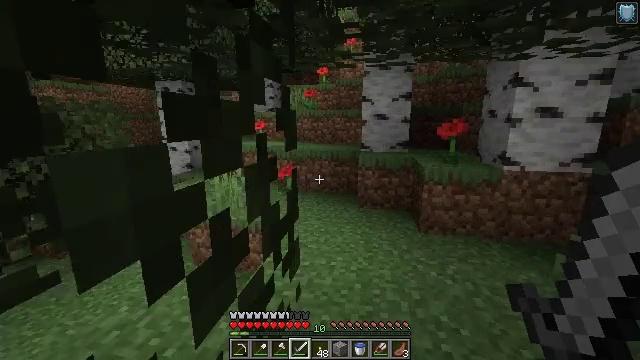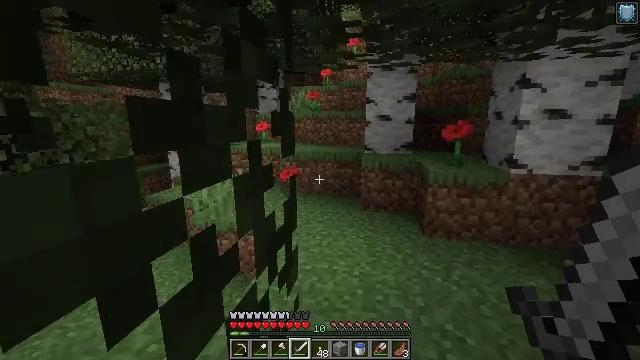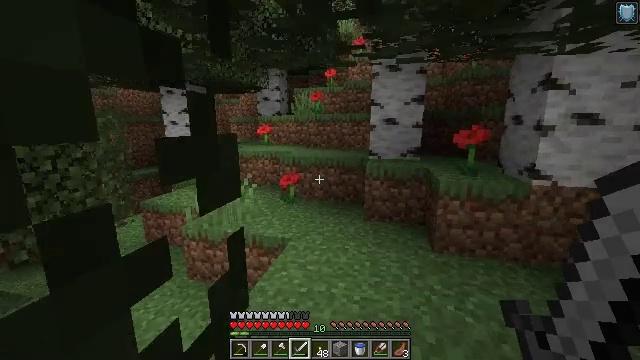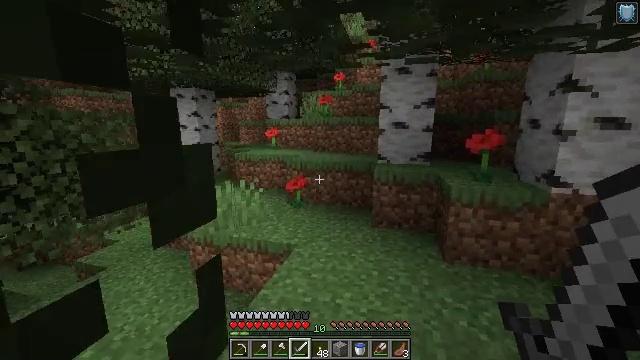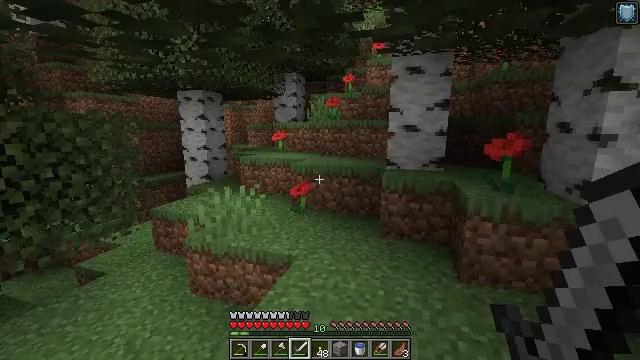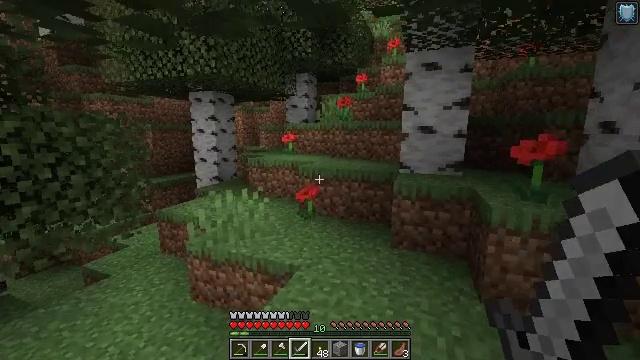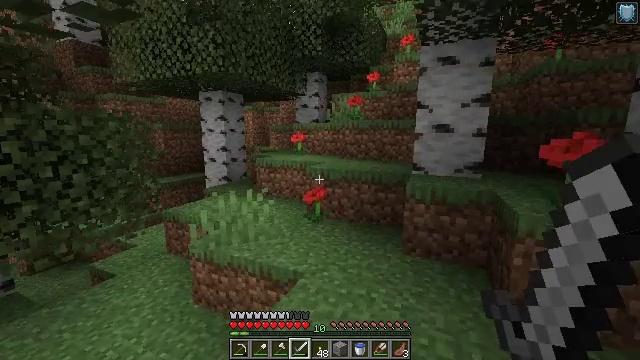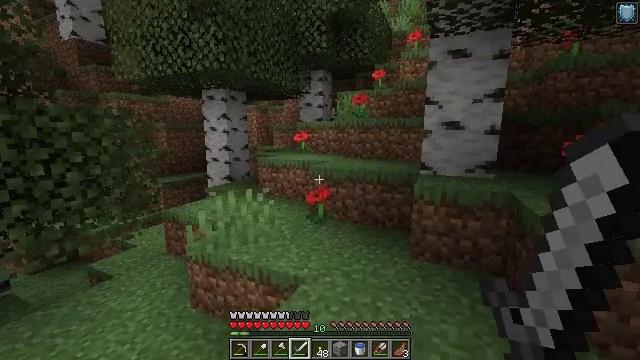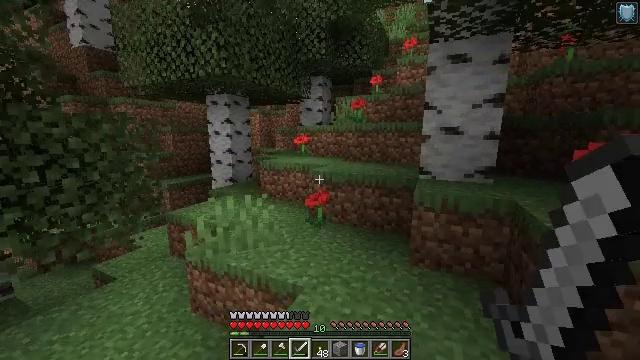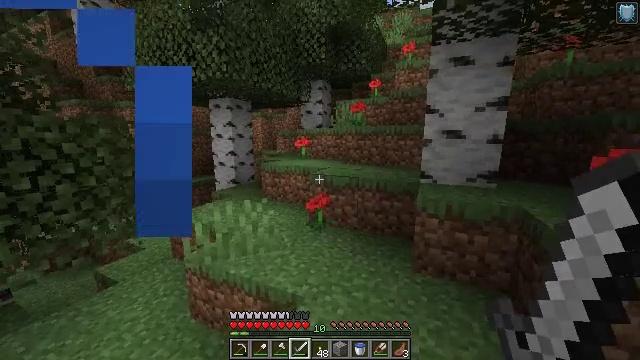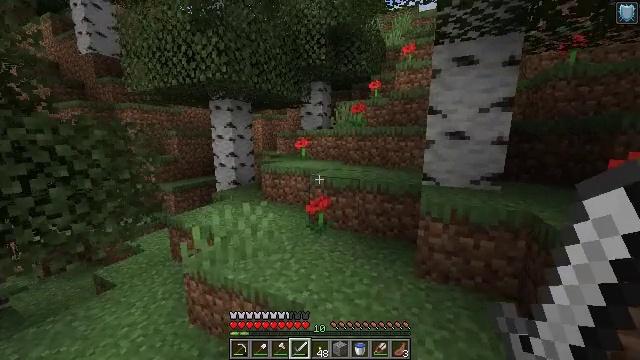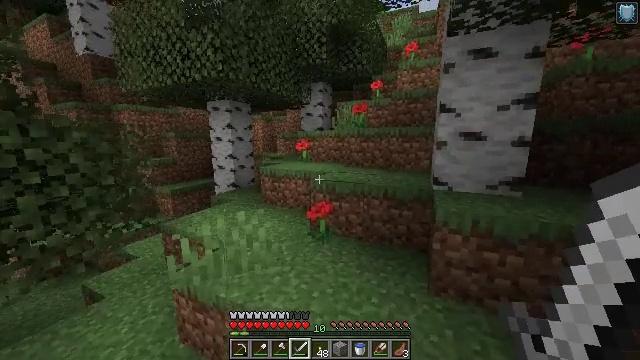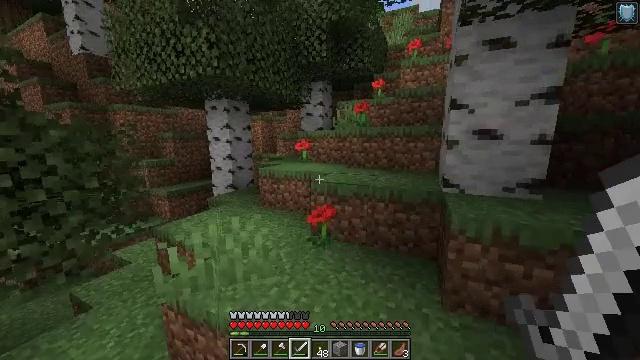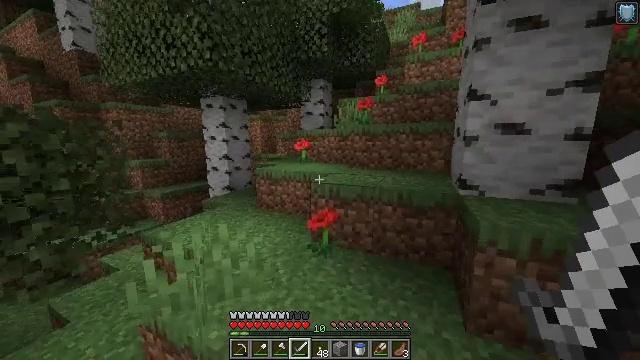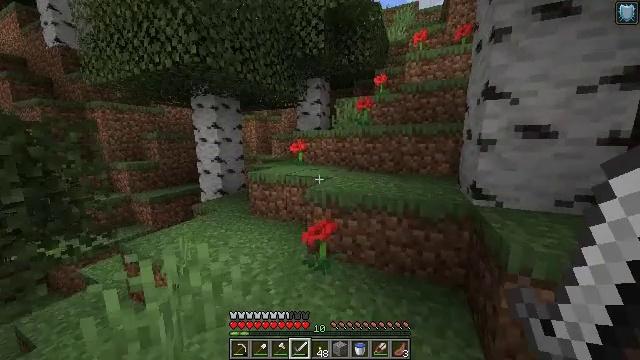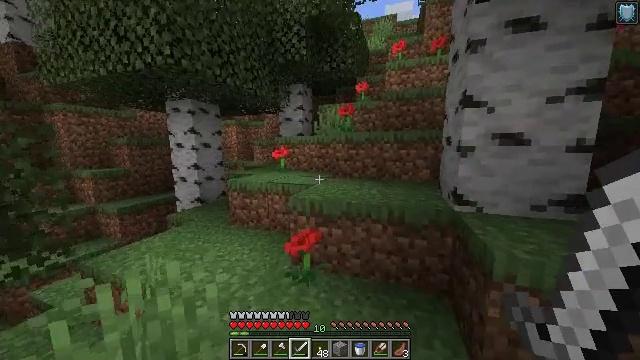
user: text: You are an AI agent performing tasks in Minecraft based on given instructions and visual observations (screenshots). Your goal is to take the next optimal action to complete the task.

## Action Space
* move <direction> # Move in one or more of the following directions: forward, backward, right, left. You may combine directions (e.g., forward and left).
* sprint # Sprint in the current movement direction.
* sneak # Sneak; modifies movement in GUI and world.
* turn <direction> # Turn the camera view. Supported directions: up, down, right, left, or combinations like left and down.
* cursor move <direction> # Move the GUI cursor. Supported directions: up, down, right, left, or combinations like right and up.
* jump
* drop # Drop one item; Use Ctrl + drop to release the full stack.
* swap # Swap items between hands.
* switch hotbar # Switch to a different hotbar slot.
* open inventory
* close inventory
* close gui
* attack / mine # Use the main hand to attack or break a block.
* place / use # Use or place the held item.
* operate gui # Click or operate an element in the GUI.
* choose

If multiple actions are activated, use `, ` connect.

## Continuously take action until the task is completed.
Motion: motion action
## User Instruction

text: Collect the mushroom stem from giant mushrooms.
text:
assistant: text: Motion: move forward, sprint
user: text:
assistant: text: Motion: move forward, sprint, turn left
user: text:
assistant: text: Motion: move forward, sprint, turn left
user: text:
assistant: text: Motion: move forward, sprint, turn left
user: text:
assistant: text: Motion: move forward, sprint, turn left
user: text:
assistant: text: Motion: move forward, sprint, turn left
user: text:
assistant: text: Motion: move forward, sprint, turn left
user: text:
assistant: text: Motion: move forward, sprint
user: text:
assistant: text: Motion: move forward, sprint
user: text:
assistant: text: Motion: move forward, sprint
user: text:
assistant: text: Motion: move forward, sprint
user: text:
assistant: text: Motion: move forward, sprint
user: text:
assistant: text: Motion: move forward, sprint
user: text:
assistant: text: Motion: move forward, sprint
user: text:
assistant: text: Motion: move forward, sprint, turn right and up
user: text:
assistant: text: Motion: move forward, sprint, turn right and up, jump
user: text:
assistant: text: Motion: move forward, sprint, turn right and up, jump
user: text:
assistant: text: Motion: move forward, sprint, turn right and up, jump
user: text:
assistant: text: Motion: move forward, sprint, turn right and up, jump
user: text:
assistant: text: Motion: move forward, sprint, turn right, jump
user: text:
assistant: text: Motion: move forward, sprint, jump
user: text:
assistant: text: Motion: move forward, sprint, jump
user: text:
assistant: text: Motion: move forward, sprint, jump
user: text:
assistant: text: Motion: move forward, sprint, jump
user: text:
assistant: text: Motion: move forward, sprint, jump
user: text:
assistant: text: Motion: move forward, sprint, jump
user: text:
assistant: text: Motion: move forward, sprint, turn right, jump
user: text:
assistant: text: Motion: move forward, sprint, turn right, jump
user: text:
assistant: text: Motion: move forward, sprint, turn right, jump
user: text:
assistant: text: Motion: move forward, sprint, jump